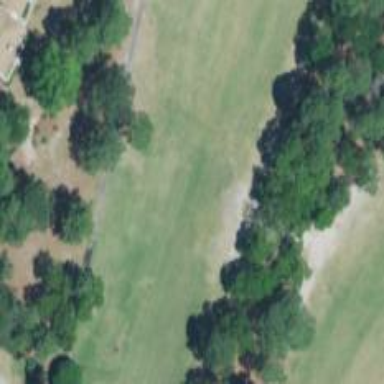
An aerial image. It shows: Rough grassy area used for golf.